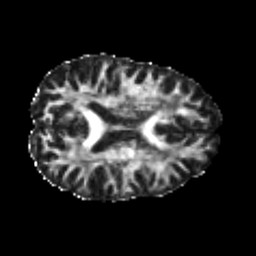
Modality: FA
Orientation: axial
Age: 23
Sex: female
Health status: healthy
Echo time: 0.074 s